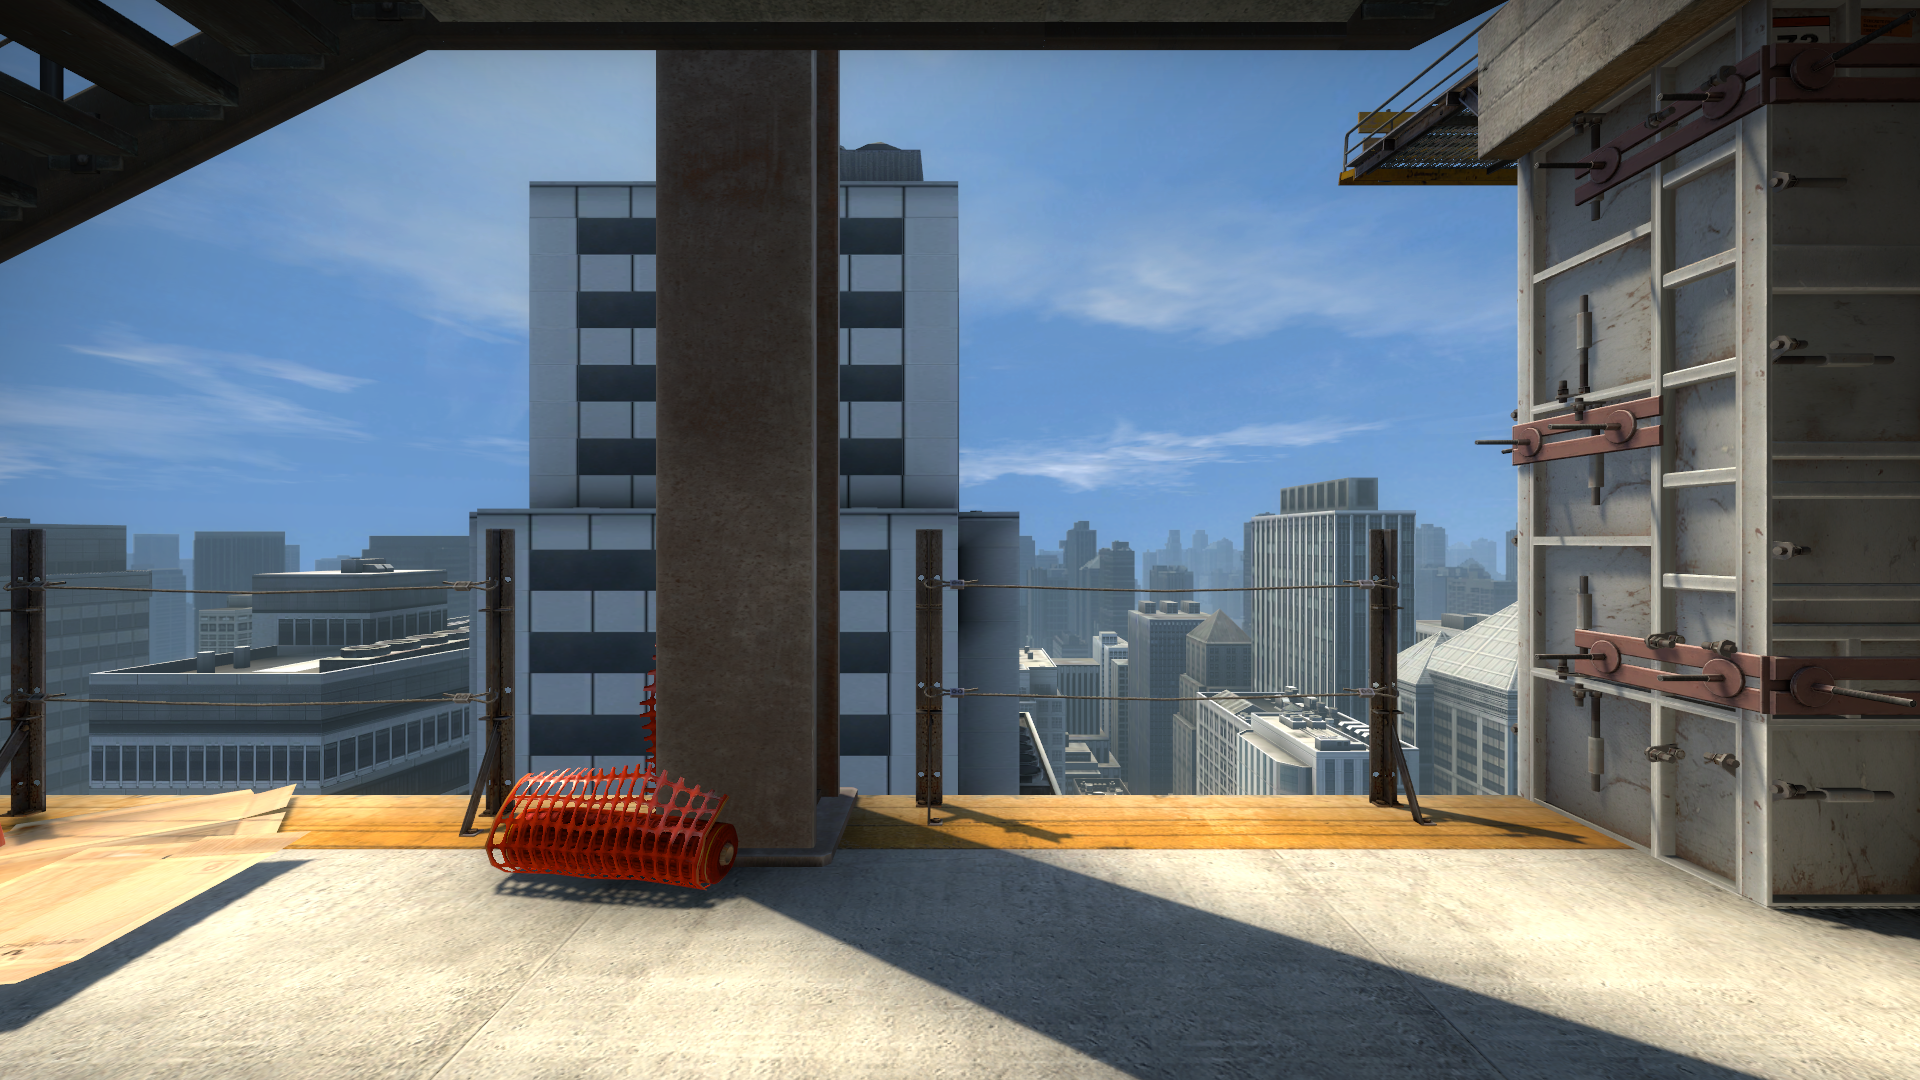
Map: de_vertigo